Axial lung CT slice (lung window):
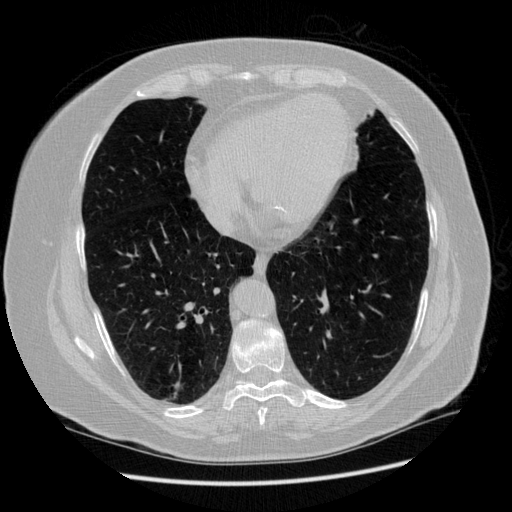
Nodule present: no